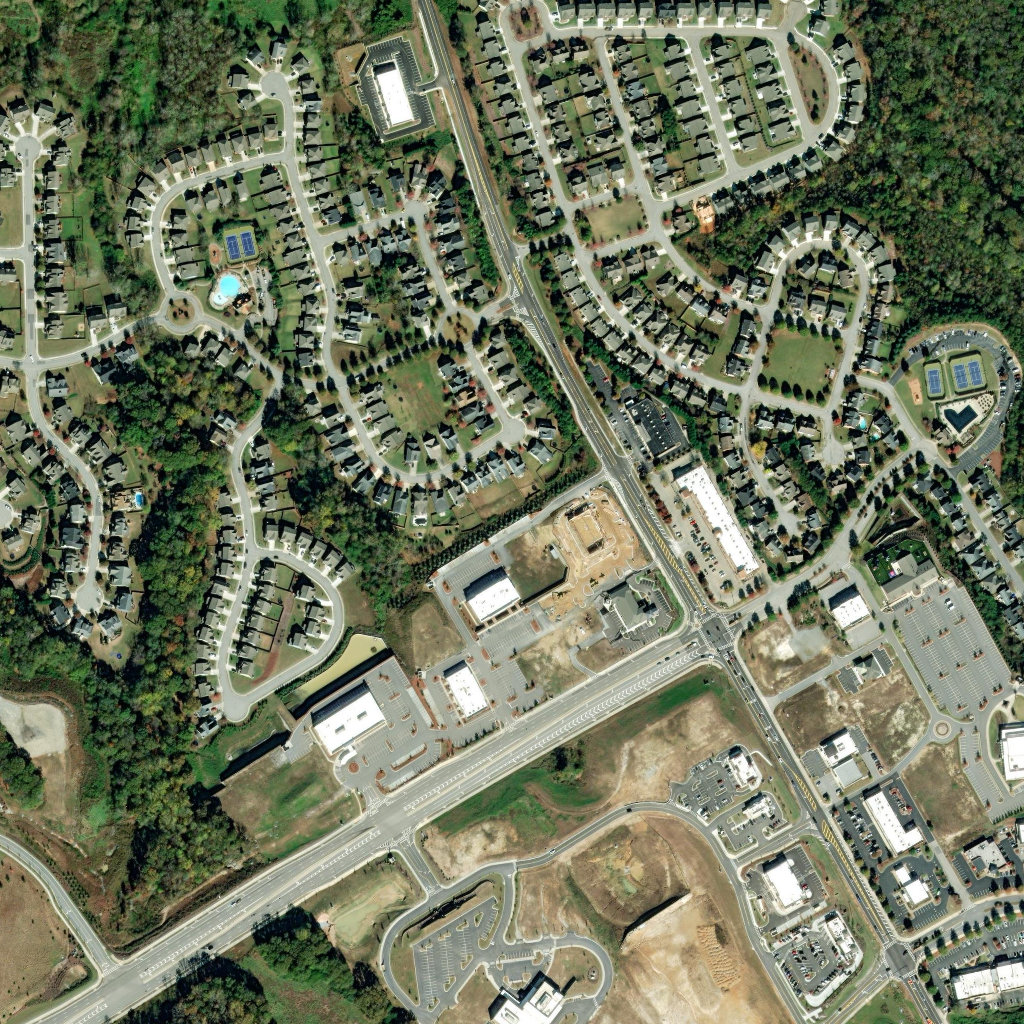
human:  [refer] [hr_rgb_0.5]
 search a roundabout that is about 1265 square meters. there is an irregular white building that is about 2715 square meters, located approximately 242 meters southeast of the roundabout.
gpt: <box>[[42, 29, 47, 34, 0]]</box>